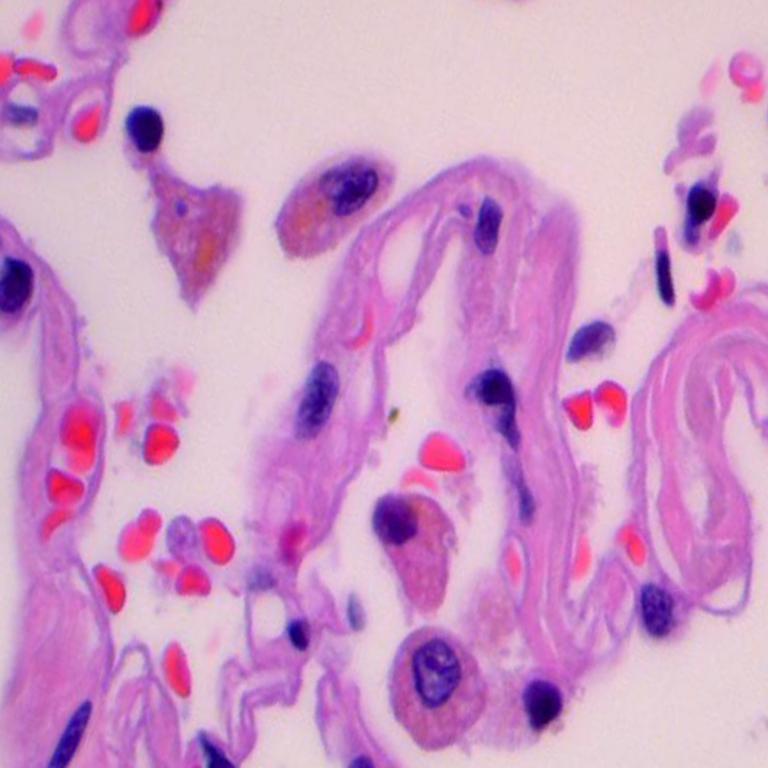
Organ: lung
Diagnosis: benign